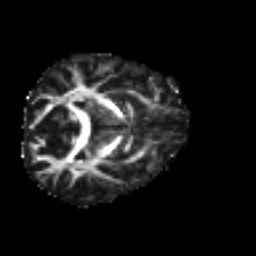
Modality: FA
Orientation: axial
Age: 33
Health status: ill
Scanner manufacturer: philips
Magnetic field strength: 3 T
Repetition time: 9 s
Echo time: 0.127 s